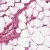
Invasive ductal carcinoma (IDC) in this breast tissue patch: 0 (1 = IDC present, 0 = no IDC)